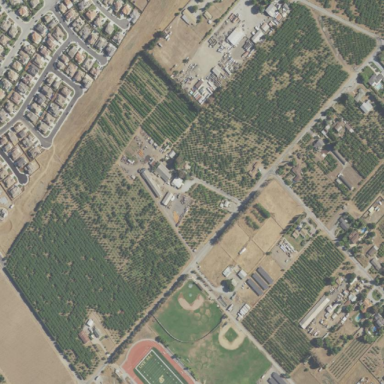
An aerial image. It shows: Orchard.